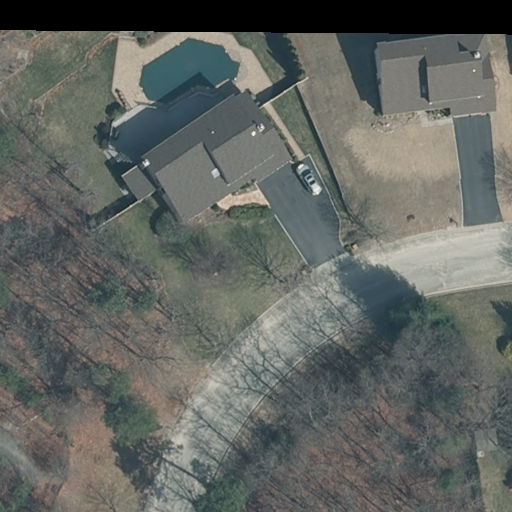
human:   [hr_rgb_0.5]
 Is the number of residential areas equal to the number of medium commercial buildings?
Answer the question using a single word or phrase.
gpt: no

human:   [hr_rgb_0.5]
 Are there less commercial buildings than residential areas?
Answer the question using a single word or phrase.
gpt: yes

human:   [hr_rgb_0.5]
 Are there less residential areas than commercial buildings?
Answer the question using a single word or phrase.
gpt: no

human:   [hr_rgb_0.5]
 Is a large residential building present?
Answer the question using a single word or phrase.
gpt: yes

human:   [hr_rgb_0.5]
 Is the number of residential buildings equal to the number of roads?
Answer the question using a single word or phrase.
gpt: no

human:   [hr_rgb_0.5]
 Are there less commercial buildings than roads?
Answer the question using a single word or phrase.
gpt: yes

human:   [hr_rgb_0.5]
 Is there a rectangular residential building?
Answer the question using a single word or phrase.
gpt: yes

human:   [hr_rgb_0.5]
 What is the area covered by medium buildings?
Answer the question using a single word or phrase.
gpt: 354m2

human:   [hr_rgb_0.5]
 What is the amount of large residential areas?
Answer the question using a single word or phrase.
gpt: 1

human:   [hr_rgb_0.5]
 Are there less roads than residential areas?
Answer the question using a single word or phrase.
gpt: no

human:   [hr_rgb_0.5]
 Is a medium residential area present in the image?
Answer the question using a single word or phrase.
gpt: no

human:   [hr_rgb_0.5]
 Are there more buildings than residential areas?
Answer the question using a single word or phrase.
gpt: yes

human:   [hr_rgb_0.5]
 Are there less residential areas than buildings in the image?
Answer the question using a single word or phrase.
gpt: yes

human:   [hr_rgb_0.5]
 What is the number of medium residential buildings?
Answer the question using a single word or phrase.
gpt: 1

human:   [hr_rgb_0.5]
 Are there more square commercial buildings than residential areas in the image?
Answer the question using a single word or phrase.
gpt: no

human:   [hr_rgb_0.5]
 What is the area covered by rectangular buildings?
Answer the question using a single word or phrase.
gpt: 354m2

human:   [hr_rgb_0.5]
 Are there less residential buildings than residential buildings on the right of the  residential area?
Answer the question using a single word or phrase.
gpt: no

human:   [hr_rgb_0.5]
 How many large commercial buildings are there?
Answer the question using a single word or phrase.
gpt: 0

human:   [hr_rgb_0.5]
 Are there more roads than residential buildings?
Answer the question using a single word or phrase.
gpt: no

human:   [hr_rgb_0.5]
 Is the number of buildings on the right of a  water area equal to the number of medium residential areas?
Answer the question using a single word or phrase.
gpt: yes

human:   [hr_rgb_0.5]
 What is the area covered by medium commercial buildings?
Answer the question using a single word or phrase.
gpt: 0m2

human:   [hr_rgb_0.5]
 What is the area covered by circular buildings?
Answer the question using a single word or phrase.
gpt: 0m2

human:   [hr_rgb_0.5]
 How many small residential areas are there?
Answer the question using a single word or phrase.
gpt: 0

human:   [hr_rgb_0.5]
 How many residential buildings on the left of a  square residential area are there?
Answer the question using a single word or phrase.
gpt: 0

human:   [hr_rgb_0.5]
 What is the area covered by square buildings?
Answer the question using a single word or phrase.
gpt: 0m2

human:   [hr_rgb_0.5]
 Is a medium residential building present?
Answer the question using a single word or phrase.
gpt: yes

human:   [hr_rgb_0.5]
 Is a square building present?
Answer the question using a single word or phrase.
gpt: no

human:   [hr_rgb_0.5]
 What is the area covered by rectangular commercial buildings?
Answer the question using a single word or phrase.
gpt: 0m2

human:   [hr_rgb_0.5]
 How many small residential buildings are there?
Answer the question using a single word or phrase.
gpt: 0

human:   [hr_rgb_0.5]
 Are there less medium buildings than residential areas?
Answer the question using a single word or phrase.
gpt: no

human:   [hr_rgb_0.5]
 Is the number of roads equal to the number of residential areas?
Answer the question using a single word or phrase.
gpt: yes

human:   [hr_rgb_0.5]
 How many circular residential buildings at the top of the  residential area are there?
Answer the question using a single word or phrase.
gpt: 0

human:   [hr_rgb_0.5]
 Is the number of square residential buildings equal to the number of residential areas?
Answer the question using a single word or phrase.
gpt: no

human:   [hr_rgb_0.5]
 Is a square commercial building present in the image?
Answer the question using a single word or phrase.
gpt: no

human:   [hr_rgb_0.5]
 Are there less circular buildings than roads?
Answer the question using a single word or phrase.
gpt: yes

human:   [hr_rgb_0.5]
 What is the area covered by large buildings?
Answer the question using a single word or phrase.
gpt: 572m2